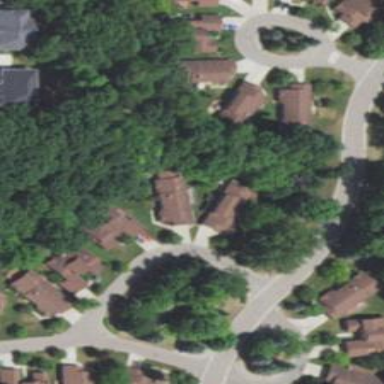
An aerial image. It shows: Asphalt road within gated community. It is residential area.